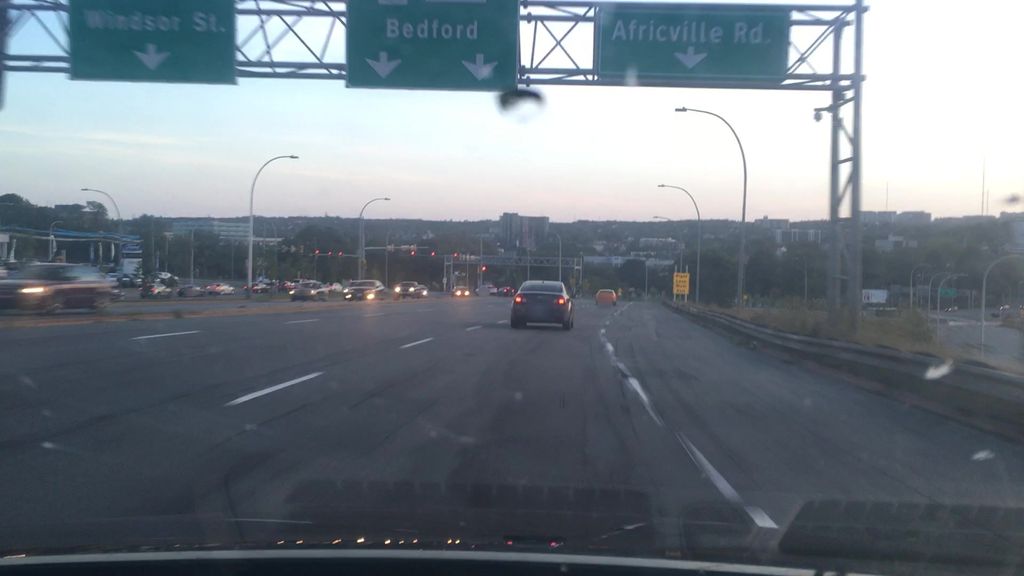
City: halifax